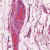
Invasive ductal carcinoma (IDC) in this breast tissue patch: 1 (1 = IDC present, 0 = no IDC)